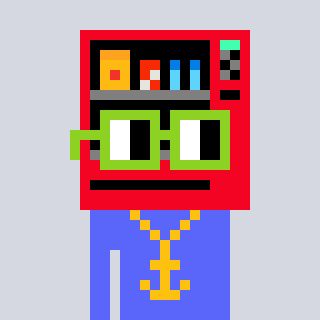
a pixel art character with square light green glasses, a vending machine-shaped head and a purple-colored body on a cool background